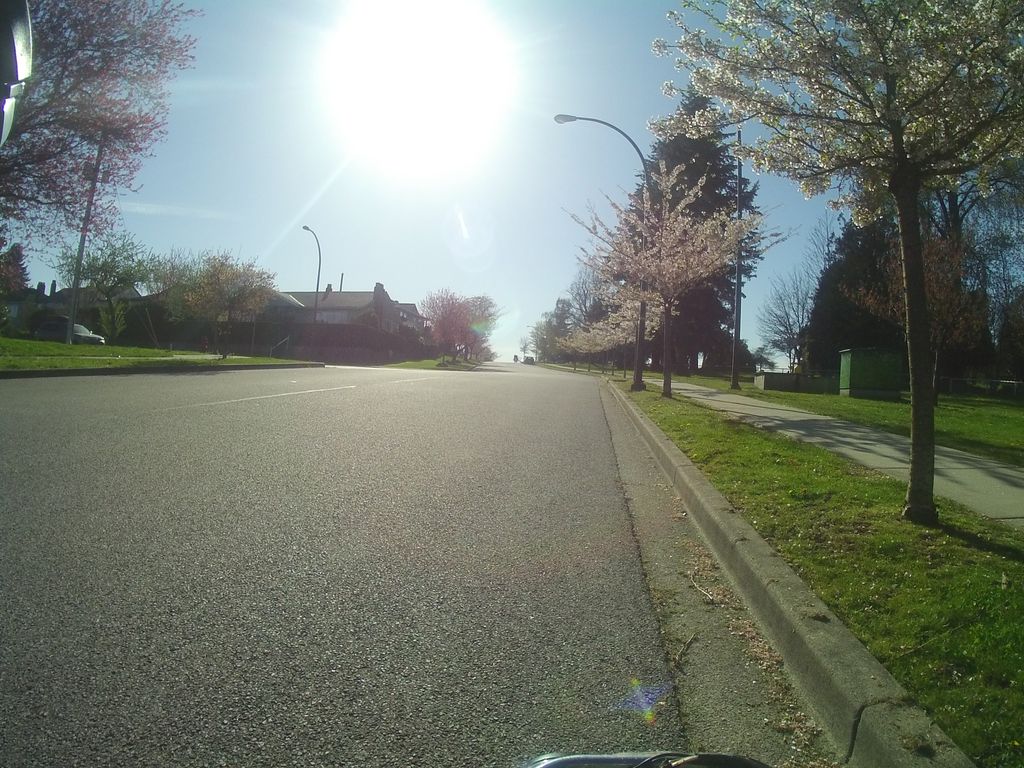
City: vancouver